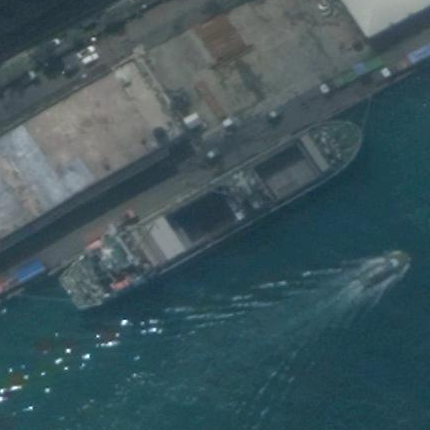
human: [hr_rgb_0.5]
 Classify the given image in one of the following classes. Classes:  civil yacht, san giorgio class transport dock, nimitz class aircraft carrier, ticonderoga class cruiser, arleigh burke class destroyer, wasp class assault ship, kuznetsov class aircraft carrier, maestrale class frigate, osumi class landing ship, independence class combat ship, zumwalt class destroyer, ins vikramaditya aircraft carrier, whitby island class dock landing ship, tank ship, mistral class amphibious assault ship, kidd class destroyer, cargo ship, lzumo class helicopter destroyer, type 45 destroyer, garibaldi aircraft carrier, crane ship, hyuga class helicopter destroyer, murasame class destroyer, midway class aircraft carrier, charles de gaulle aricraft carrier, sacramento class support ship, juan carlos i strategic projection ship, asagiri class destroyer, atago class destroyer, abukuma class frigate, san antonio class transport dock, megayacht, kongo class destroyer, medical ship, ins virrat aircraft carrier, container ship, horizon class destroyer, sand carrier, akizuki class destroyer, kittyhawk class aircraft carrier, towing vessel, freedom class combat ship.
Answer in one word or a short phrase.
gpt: Cargo ship